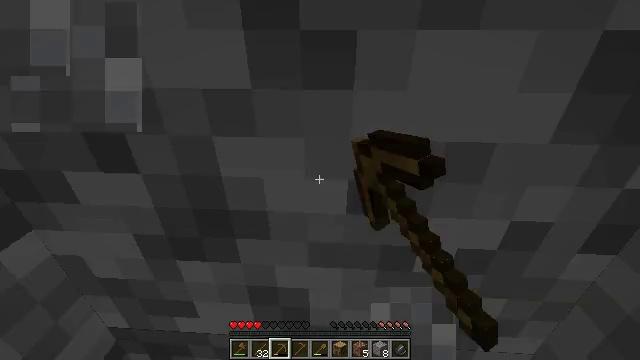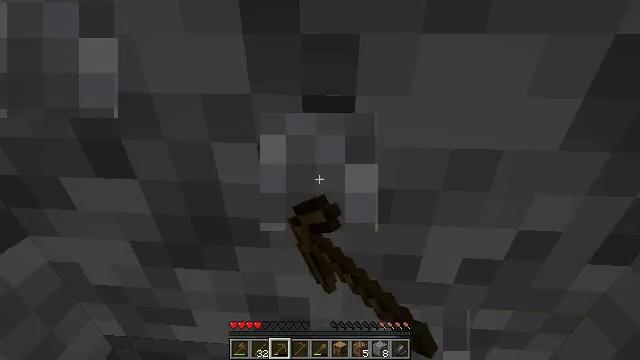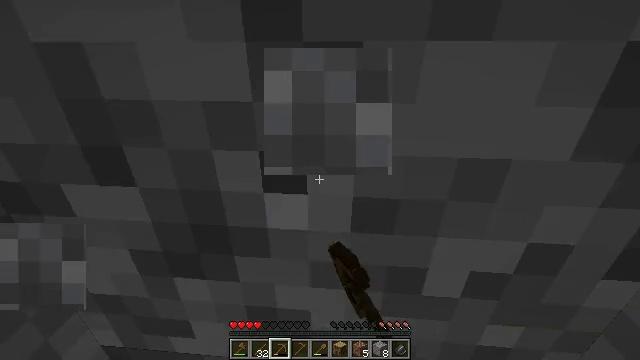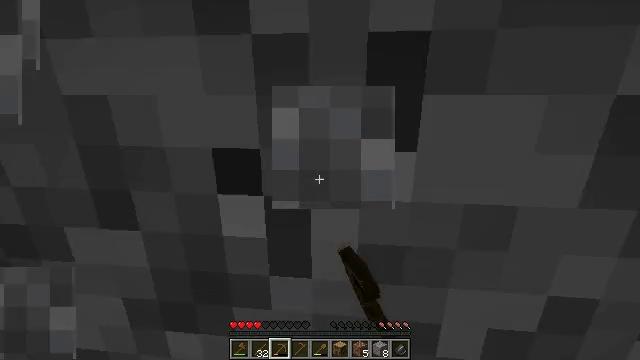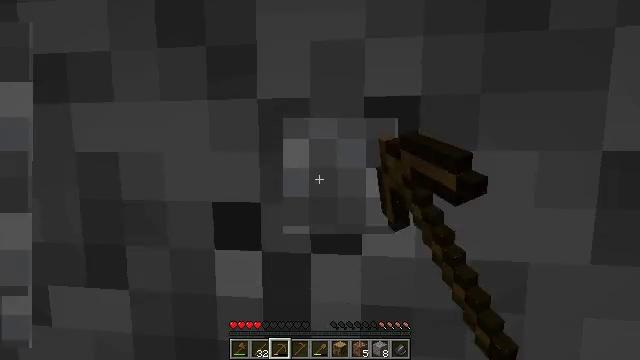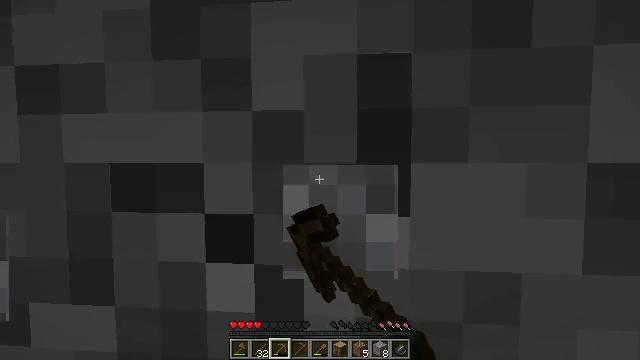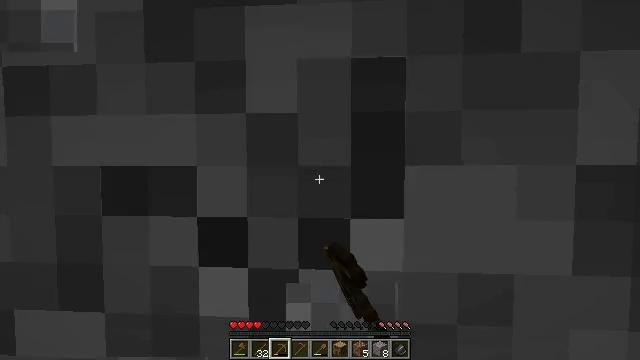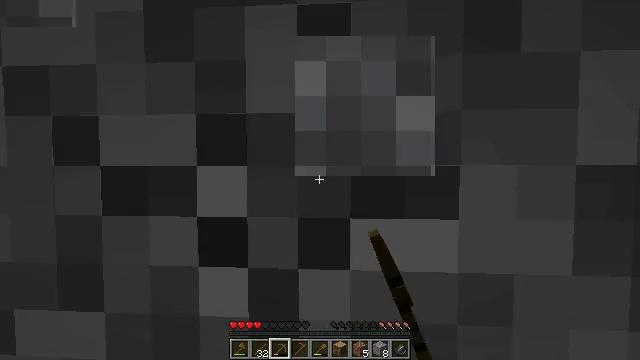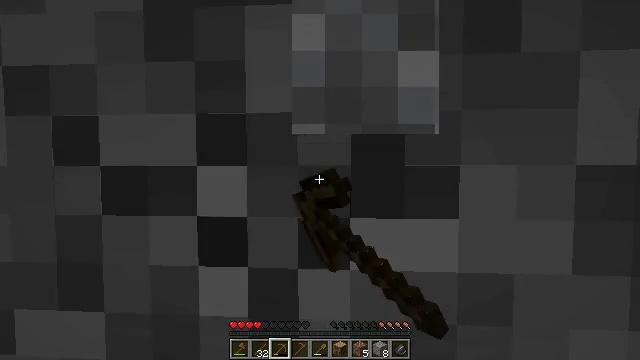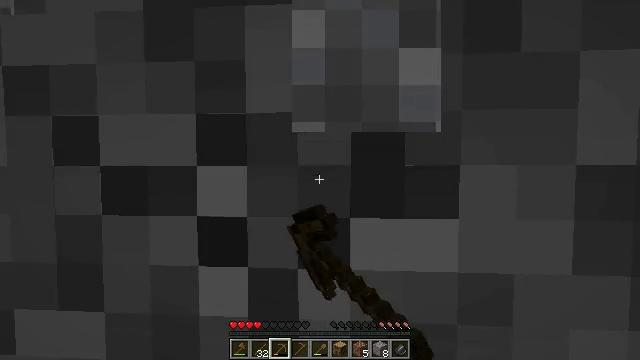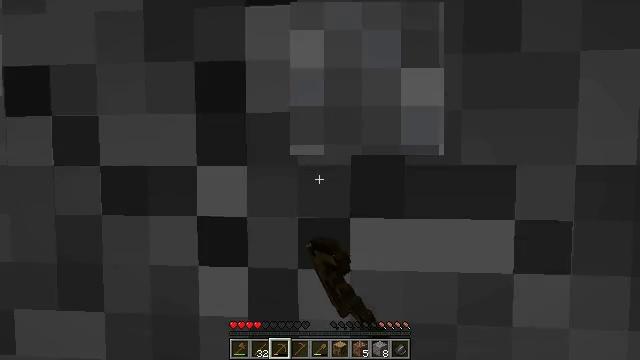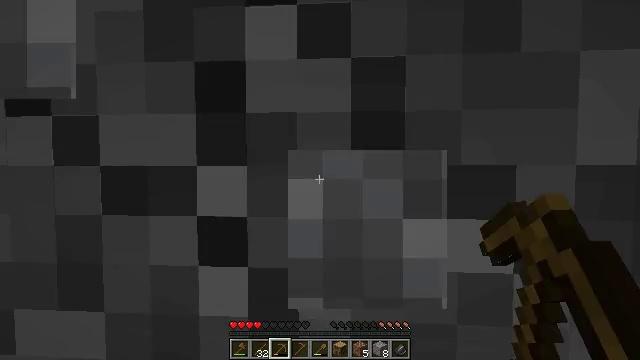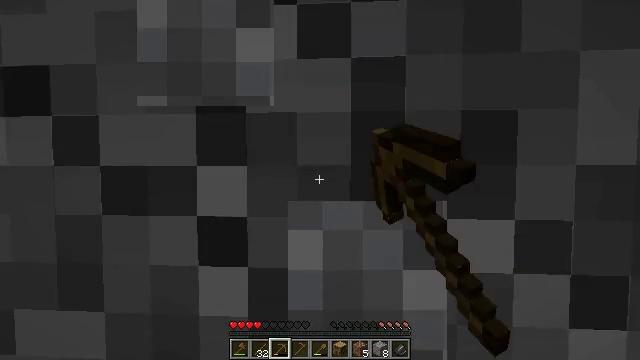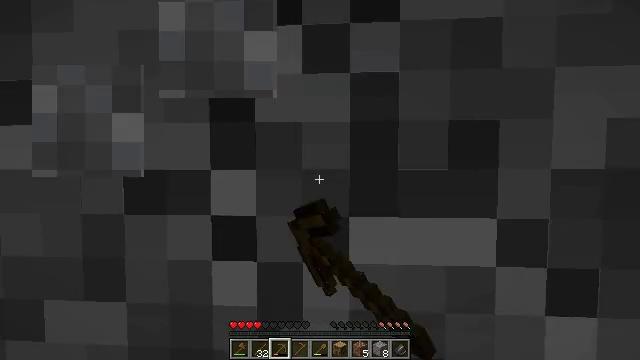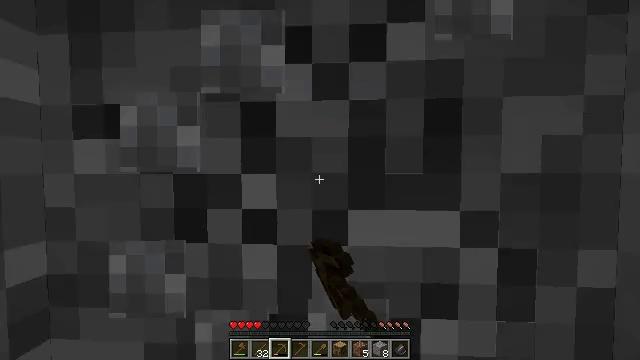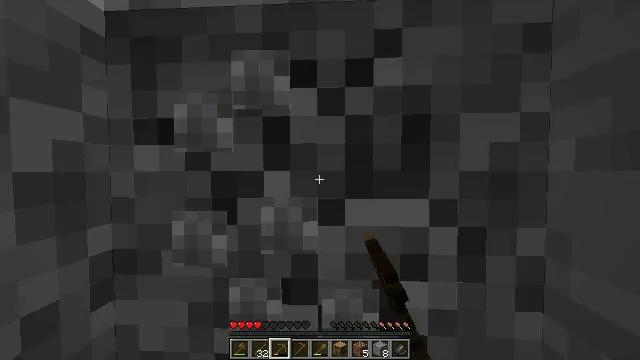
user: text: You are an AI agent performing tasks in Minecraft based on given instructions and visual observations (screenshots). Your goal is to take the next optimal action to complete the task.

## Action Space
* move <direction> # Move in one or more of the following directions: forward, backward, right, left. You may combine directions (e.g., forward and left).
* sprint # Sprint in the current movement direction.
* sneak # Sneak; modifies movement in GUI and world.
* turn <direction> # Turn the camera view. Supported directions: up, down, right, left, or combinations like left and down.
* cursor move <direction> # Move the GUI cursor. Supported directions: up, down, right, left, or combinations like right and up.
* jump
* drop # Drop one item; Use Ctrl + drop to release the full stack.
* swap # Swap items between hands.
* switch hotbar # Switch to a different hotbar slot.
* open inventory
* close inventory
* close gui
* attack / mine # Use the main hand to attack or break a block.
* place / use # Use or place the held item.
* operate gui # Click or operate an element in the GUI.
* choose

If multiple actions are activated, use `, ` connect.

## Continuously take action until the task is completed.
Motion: motion action
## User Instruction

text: Excavate some diorite.
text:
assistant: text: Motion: attack / mine
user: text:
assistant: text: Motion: turn up, attack / mine
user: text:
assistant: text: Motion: turn left and up, attack / mine
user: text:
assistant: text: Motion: turn up, attack / mine
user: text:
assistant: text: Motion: turn right and up, attack / mine
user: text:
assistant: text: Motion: turn right, attack / mine
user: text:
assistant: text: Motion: attack / mine
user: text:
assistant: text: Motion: attack / mine
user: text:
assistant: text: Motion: attack / mine
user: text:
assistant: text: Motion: attack / mine
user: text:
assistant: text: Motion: attack / mine
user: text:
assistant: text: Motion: attack / mine
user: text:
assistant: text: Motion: move back, attack / mine
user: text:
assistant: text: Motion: move back, attack / mine
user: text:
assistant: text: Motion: move back, attack / mine
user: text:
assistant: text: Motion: move back, attack / mine
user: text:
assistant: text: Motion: move back, attack / mine
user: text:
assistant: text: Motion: attack / mine
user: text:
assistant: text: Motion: attack / mine
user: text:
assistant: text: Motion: attack / mine
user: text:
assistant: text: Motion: attack / mine
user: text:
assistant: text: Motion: attack / mine
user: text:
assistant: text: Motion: attack / mine
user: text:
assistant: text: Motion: attack / mine
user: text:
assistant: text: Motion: attack / mine
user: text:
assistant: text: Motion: attack / mine
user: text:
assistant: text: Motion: attack / mine
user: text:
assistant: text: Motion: turn right and down, attack / mine
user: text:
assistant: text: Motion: turn right and down, attack / mine
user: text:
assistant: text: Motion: turn down, attack / mine